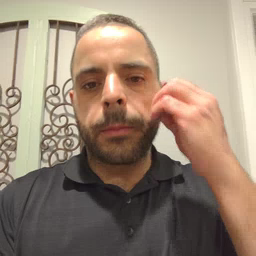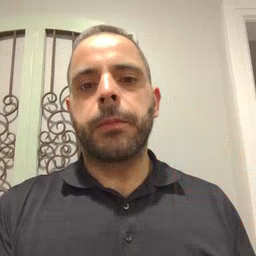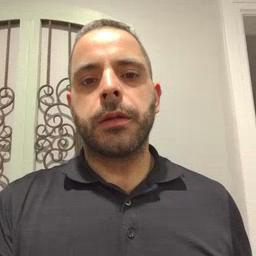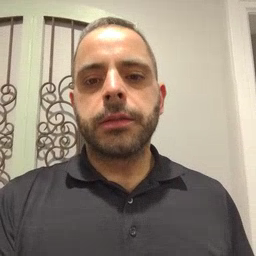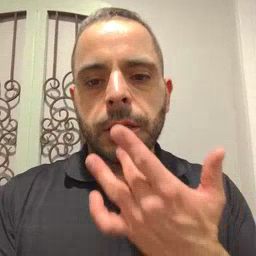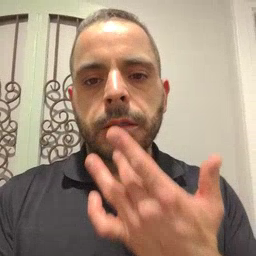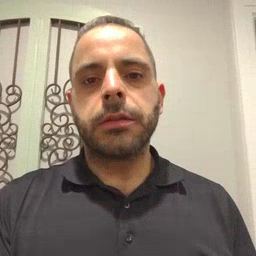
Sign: taste